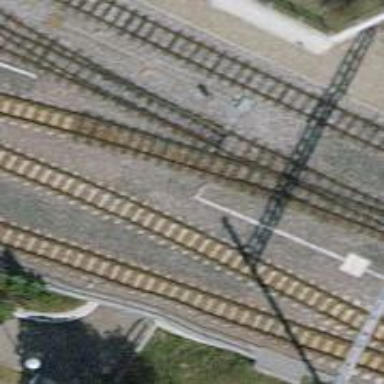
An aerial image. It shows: Narrow-gauge railway track with 1 electrified contact line.